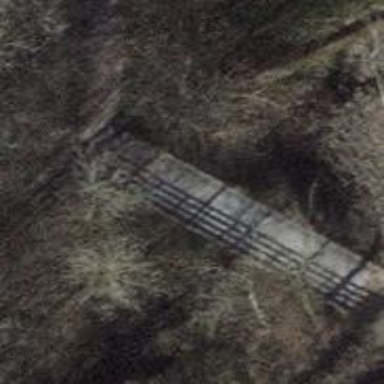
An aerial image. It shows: Path crossing over beam bridge.